Field crop: tomato
Growth stage: 1
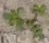
Species: portulaca